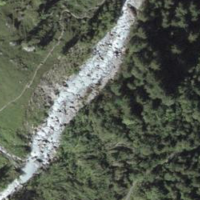
EUNIS habitat code: 23
Species observed at this site:
Hesperia comma
Gentiana cruciata
Echium vulgare
Carterocephalus palaemon
Boloria titania
Parnassius apollo
Aricia artaxerxes
Cyaniris semiargus
Lasiommata maera
Aporia crataegi
Erebia ligea
Anthocharis cardamines
Papilio machaon
Astrantia major
Omocestus viridulus
Melitaea diamina
Vanessa cardui
Fabriciana adippe
Cupido minimus
Nucifraga caryocatactes
Aglais urticae
Falco tinnunculus